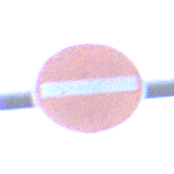
Verkehrszeichen: VerbotDerEinfahrt
Umgebung: Outdoor, Nature
Tageszeit: SunriseSunset
Wetter: PartlyCloudy
Licht: Natural
Jahreszeit: NotSpecified
Kontrast: LowContrast